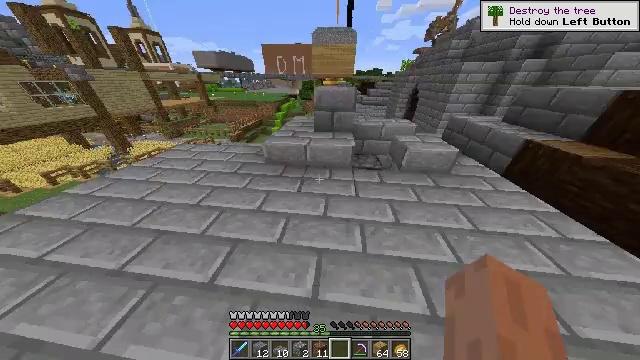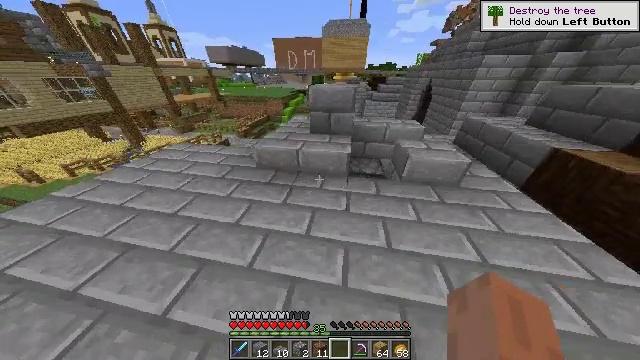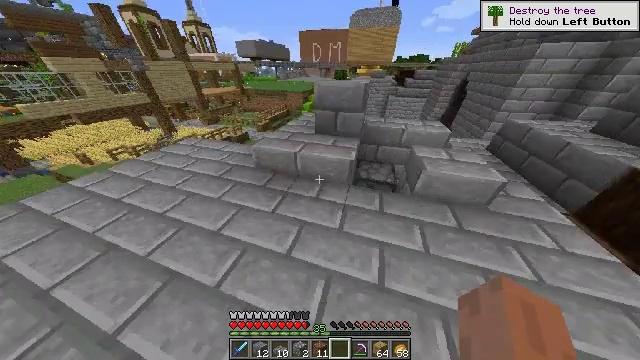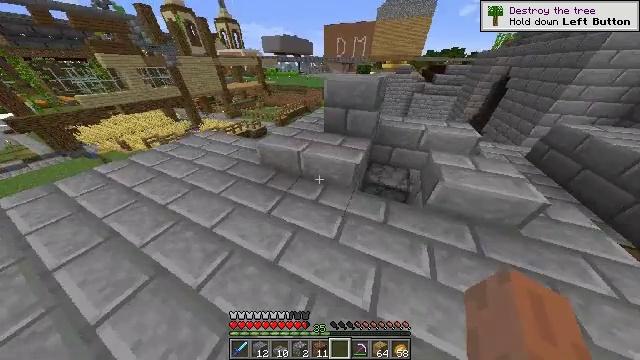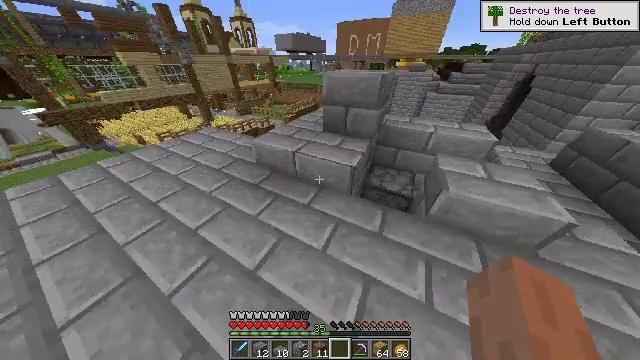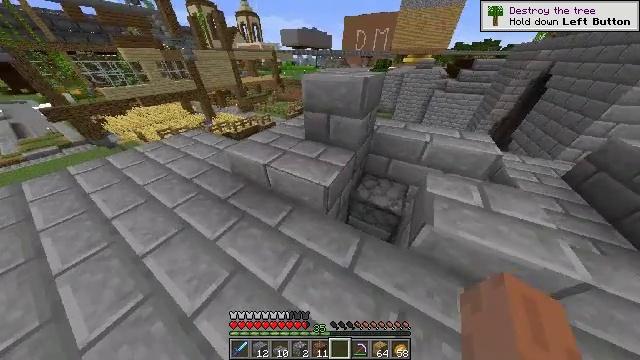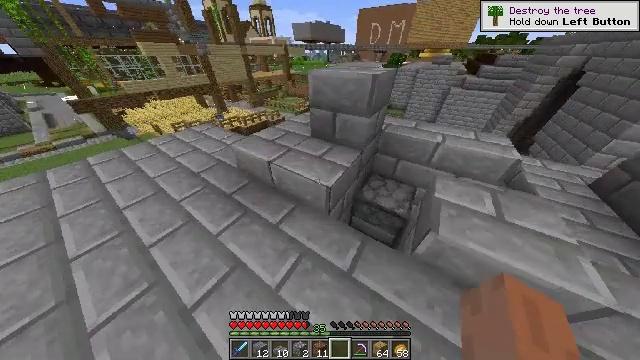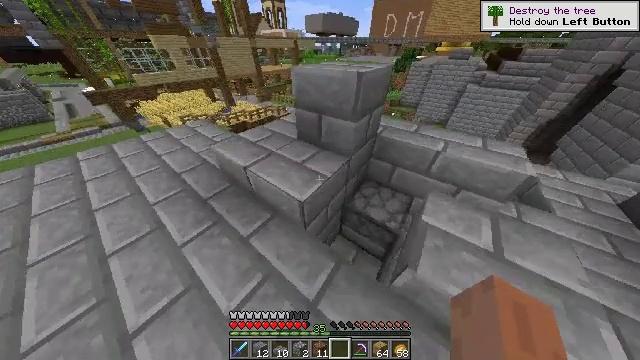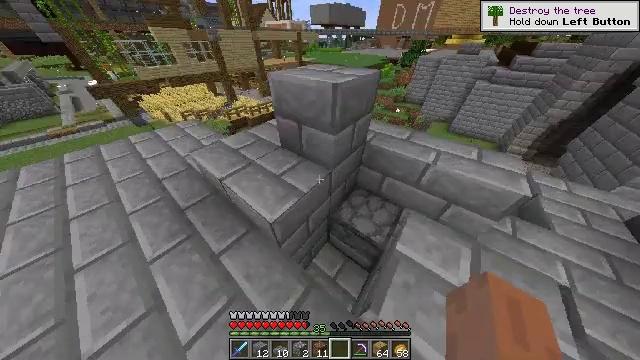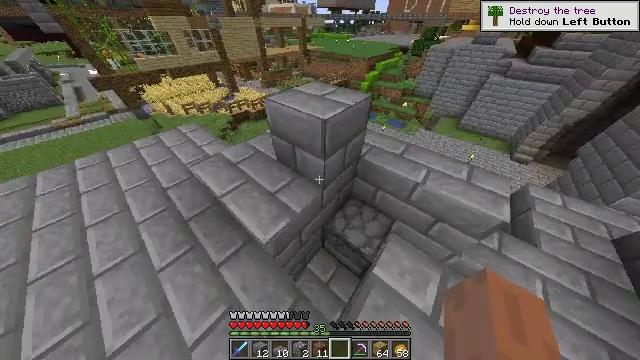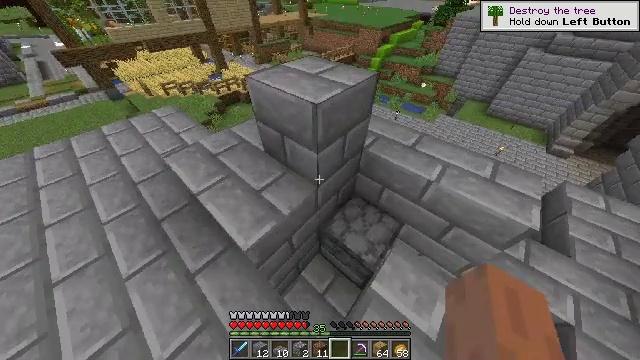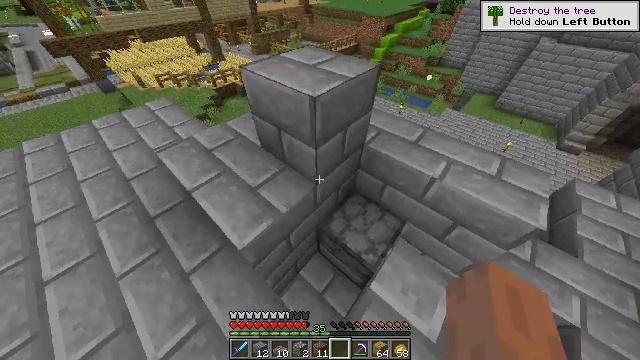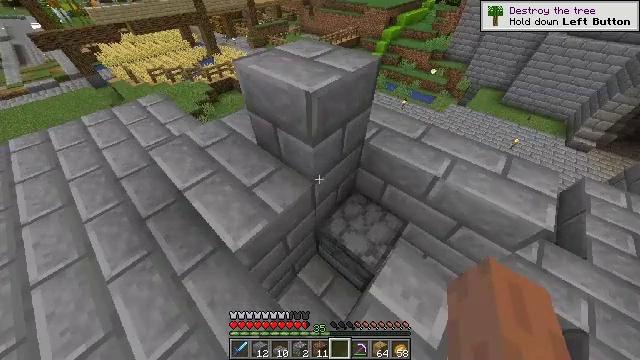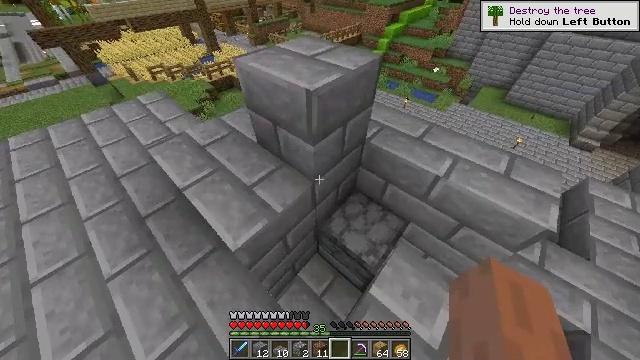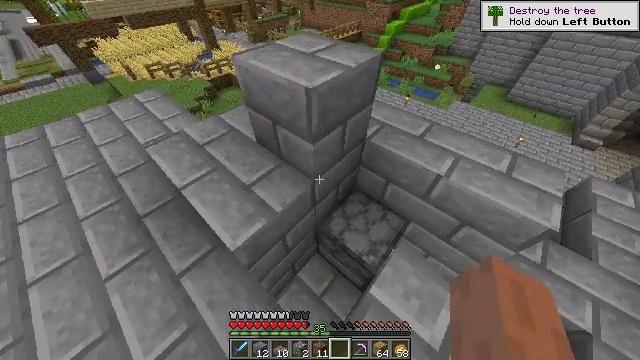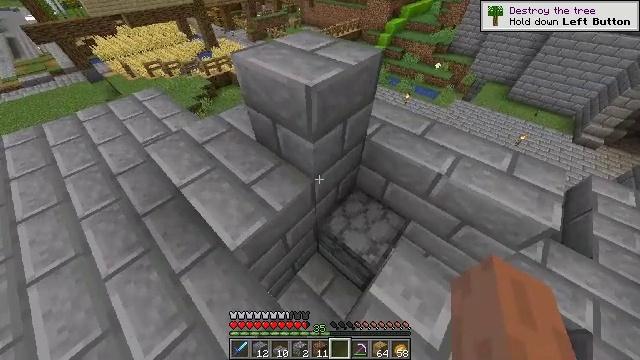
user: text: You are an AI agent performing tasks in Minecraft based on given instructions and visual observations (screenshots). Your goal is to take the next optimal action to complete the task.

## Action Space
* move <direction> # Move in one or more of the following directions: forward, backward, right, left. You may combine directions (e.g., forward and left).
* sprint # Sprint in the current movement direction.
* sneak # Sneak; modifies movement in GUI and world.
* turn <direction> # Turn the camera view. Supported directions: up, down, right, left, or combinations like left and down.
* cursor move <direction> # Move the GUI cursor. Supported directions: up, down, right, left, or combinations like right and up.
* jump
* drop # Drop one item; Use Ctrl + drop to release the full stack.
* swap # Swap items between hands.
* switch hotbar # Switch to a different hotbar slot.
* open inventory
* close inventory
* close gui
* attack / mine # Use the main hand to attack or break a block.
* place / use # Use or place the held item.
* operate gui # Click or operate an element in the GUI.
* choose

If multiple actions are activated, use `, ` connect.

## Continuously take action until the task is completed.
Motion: motion action
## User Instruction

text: Create an observer using the crafting table.
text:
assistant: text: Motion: move forward and move right, turn left and down
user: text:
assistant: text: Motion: move forward and move right, turn left and down
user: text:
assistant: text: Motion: move forward and move right, turn left and down
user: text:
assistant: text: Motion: move forward and move right, turn left
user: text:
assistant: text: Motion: move forward and move right, turn left
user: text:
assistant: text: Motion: move forward and move right, turn left and down
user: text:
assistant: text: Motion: move forward and move right, turn left and down
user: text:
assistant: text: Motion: turn left and down
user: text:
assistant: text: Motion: turn left and down
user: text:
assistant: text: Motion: turn left and down
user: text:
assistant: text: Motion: turn down
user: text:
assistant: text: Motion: no_op
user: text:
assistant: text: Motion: no_op
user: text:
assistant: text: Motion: no_op
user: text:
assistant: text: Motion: no_op
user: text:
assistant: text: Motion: no_op
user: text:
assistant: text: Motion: no_op
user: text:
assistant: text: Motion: no_op
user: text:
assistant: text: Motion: no_op
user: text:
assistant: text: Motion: no_op
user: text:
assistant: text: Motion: turn down
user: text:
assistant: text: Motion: turn left and down
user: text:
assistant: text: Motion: turn up
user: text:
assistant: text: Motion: turn right
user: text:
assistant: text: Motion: move right, turn right and down
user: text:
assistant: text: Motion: move right, turn down
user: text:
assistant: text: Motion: move right
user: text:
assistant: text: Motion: no_op
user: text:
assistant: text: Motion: no_op
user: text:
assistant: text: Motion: no_op